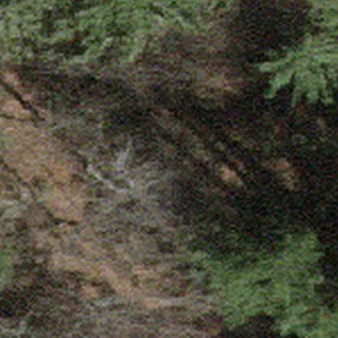
Label: other